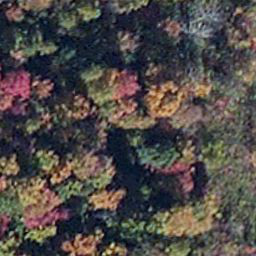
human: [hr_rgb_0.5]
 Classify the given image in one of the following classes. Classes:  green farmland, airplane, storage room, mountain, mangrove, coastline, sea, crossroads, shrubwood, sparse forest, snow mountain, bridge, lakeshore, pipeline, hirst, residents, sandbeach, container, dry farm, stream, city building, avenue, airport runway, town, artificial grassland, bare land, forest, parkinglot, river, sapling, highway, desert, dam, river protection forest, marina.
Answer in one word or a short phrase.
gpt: mangrove